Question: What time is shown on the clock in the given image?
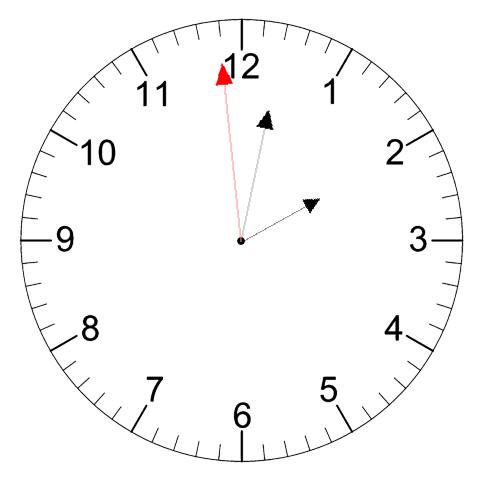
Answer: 02:01:59